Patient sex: M
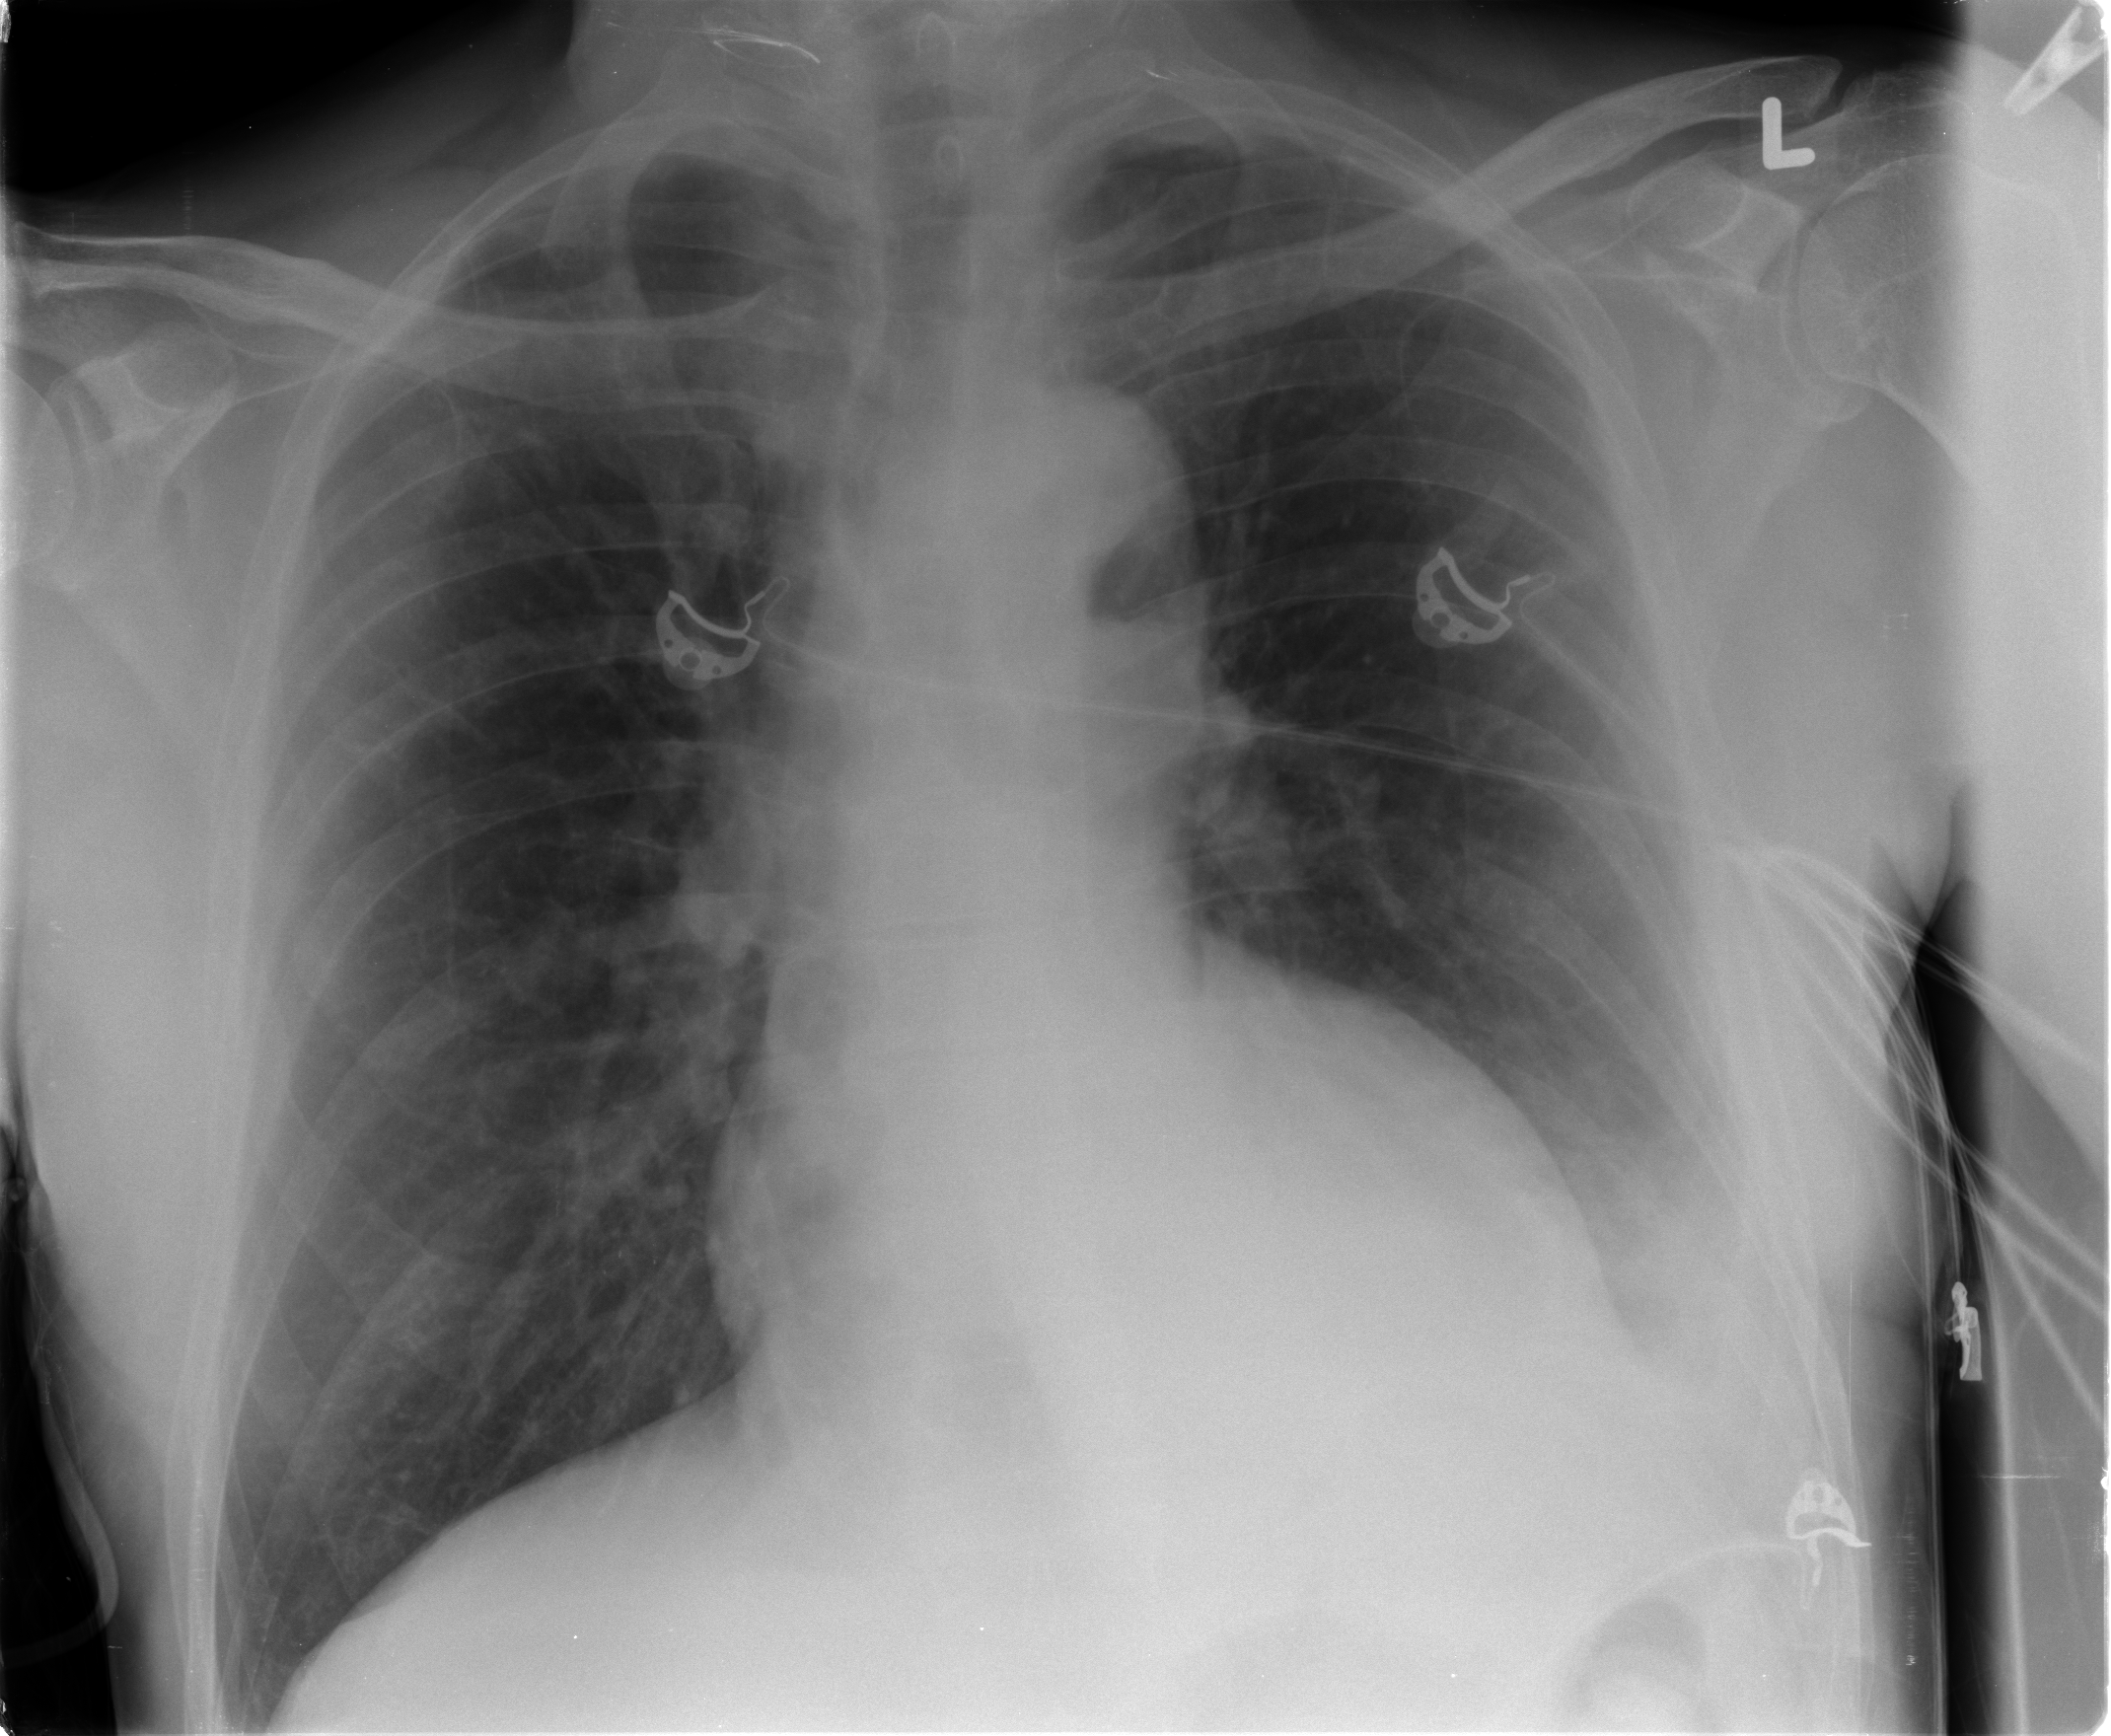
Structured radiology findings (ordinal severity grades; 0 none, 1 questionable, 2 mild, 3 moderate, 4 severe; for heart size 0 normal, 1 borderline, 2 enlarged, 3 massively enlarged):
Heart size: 2
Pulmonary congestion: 0
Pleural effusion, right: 0
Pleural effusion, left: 2
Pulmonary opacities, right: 0
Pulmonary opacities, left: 0
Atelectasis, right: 0
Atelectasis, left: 2